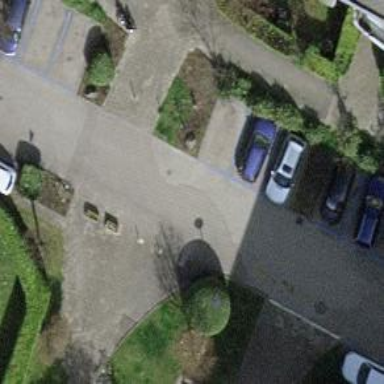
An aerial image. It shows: Asphalt road with residential area surroundings. There is opposite lane cycleway.